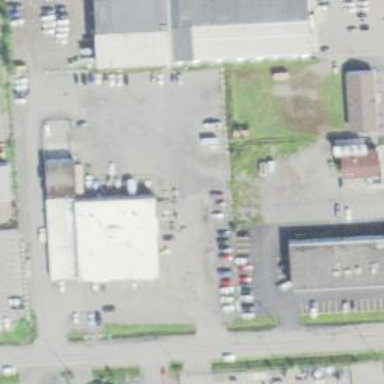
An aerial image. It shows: Retail area.